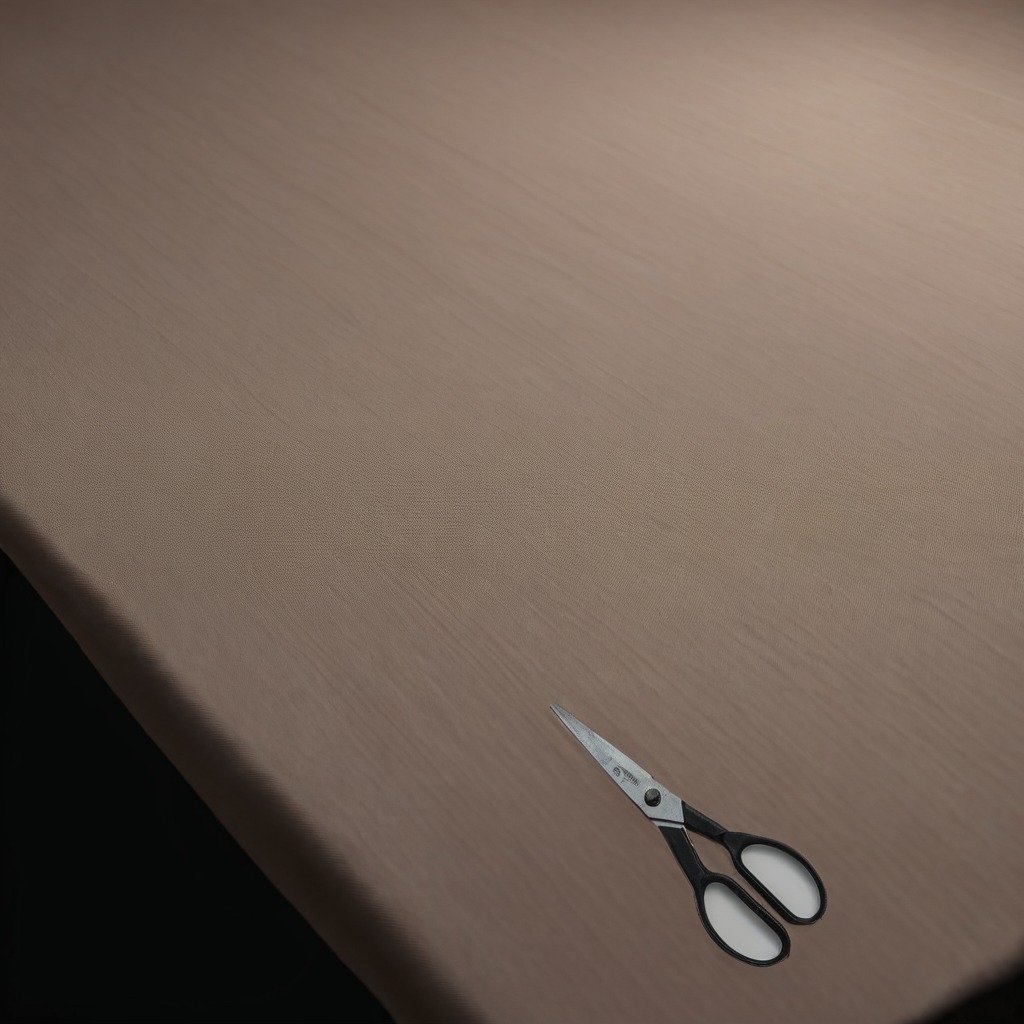
A scissor lying on the wooden table in a workshop at night.